Current action and preconditions to check: path_clear

Your task: For each precondition in the list above, predict whether it will hold at this action.

Consider the current scene as observed from the mobile robot's camera, and analyze the predicted future states of all dynamic agents (e.g., people, animals, vehicles, or any moving entities) within the NEXT SECOND.

IMPORTANT: Only answer "very likely" if you are absolutely certain—based on strong, clear evidence—that a dynamic agent will violate the precondition in the predicted future state. Do NOT answer "very likely" for unlikely, ambiguous, or low-probability risks.

Ask yourself for each precondition: Is there a high probability, with clear and convincing evidence, that the predicted future states of any dynamic agent will interfere with the predicted future state of the currently executing action within the NEXT SECOND, causing that precondition to fail?

Assess the risk level based on these predictions. Use "likely" or "very likely" if motions create a clear risk of interference.

Use "neutral" or "improbable" if agents are nearby but their predicted paths are clearly diverging or non-conflicting.

Failure Risk Categories: "very improbable", "improbable", "neutral", "likely", "very likely"

Answer Format: Output ONLY the probability_of_failure value from these categories: "very improbable", "improbable", "neutral", "likely", "very likely"

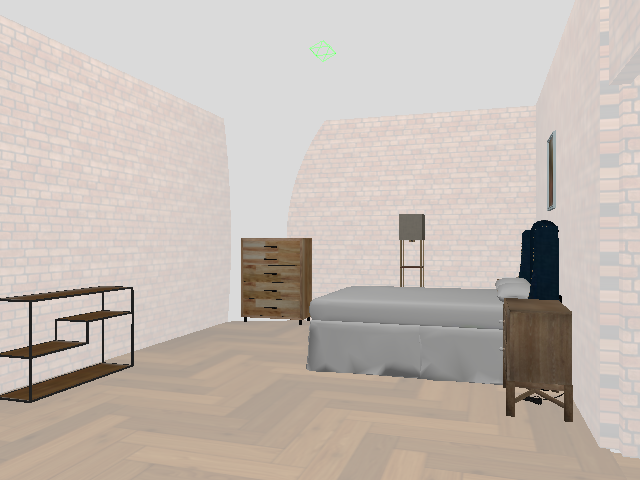

Answer: very improbable